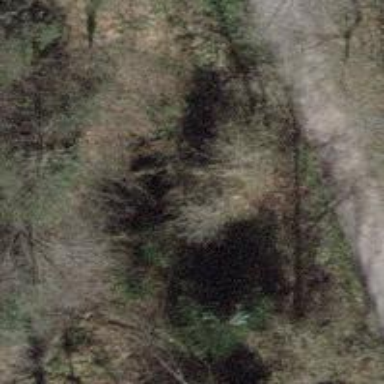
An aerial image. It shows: Culvert tunnel.